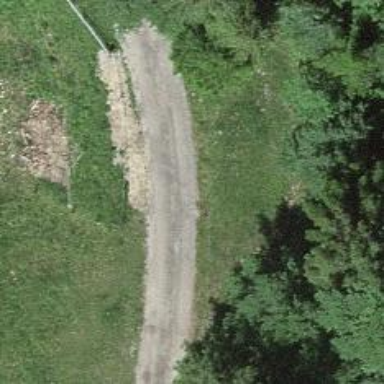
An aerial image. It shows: Paved service road with grade1 tracktype.